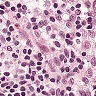
Metastatic tissue present: no